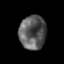
Tissue: prostate
Cell type: T cells
Senescence score: 0.255
Nuclear area (px): 893
Mean DAPI intensity: 91.14